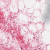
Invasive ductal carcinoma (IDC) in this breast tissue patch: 0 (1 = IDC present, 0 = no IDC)